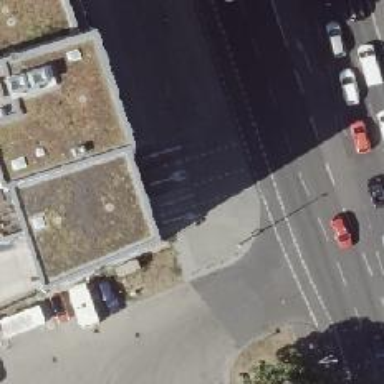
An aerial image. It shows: Service road with concrete surface leading through building passage tunnel.